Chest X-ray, PA view. Patient: 56 years old, sex F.
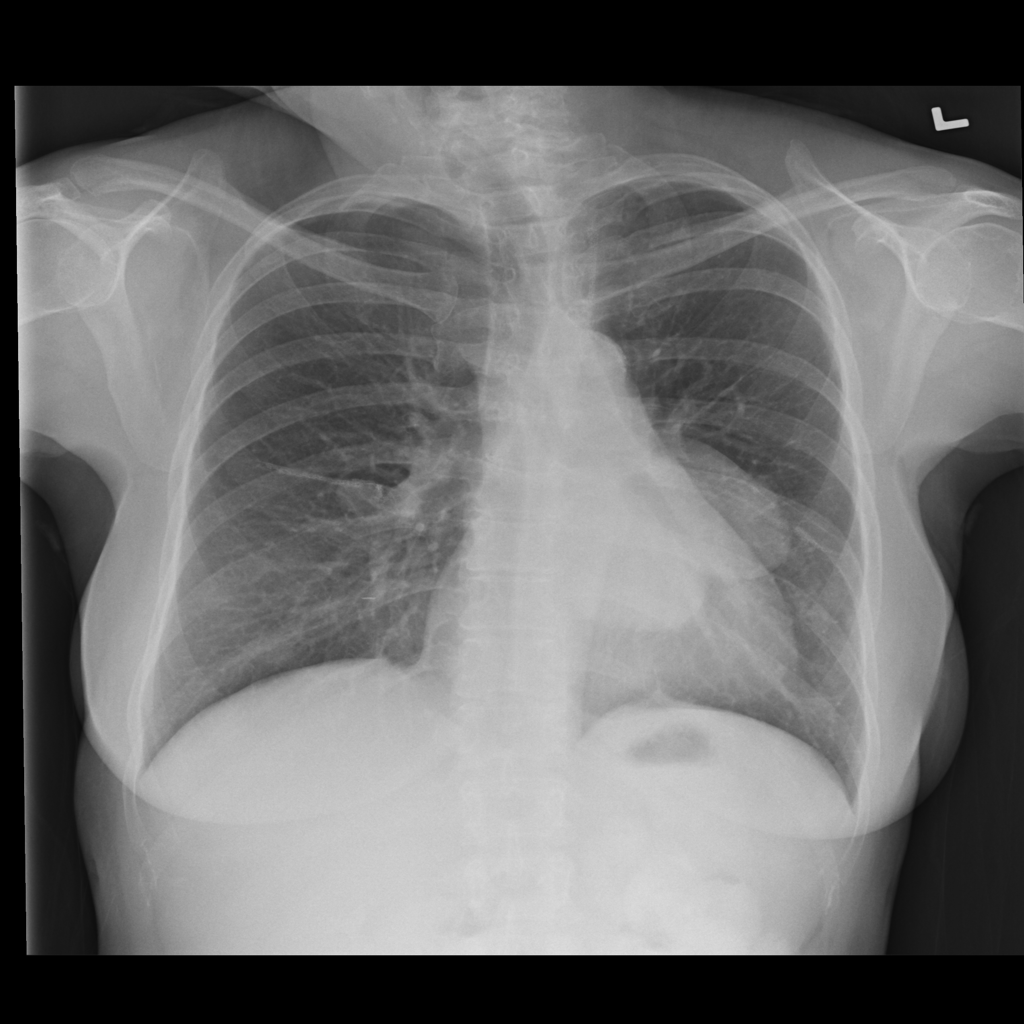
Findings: Mass